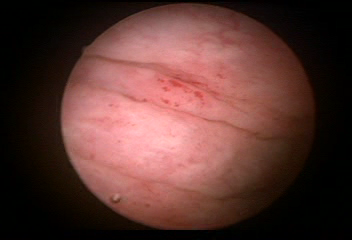
Modality: WLC
Class: Normal mucosa
Bladder cancer association: No